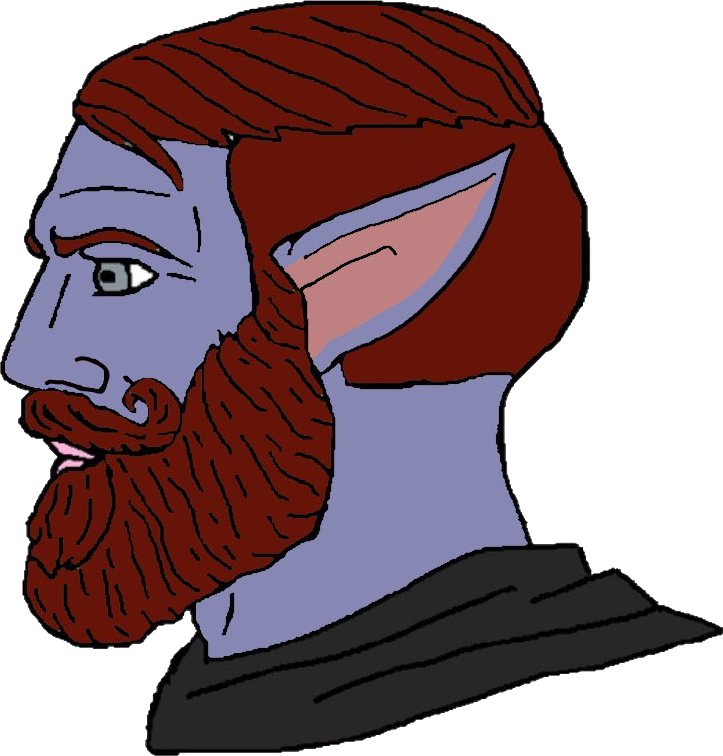
Label: 4_Yes_Chad